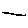
Label: line